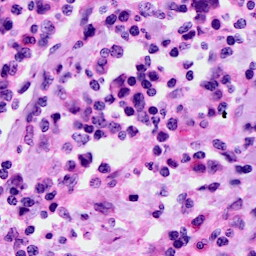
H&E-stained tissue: Cervix